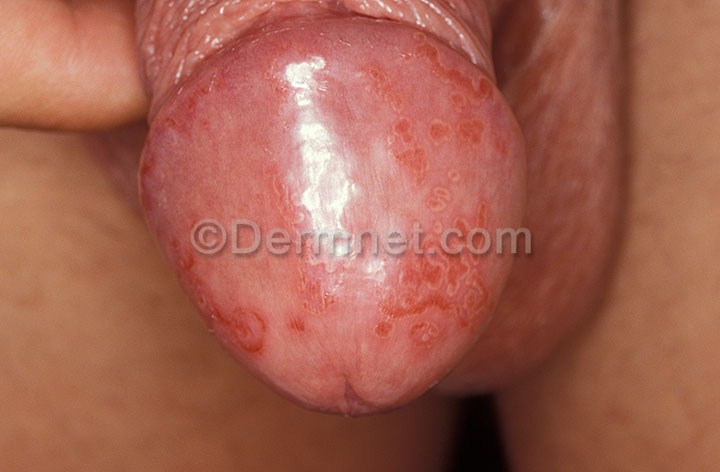
Disease: Tinea Ringworm Candidiasis and other Fungal Infections